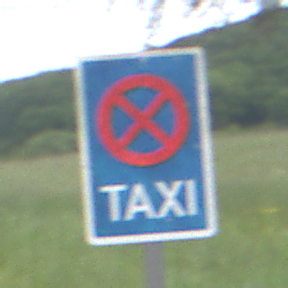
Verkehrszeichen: Taxenstand
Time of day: Midday
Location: Outdoor (RoadRail)
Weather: PartlyCloudy
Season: NotSpecified
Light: Natural